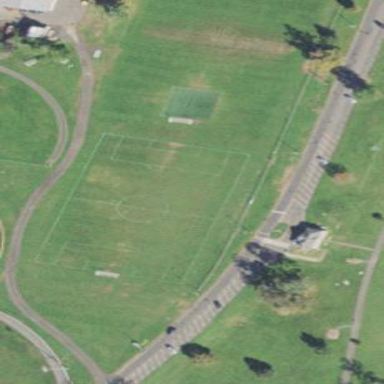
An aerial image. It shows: Soccer pitch for outdoor sports and leisure activities.